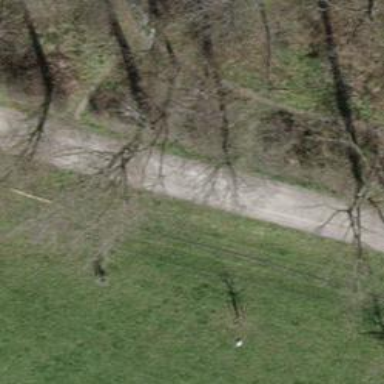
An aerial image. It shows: Ground path.